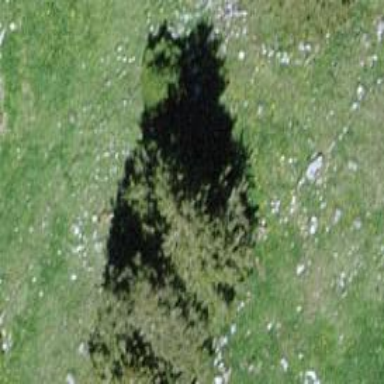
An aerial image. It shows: Needle-leaved tree in natural setting.